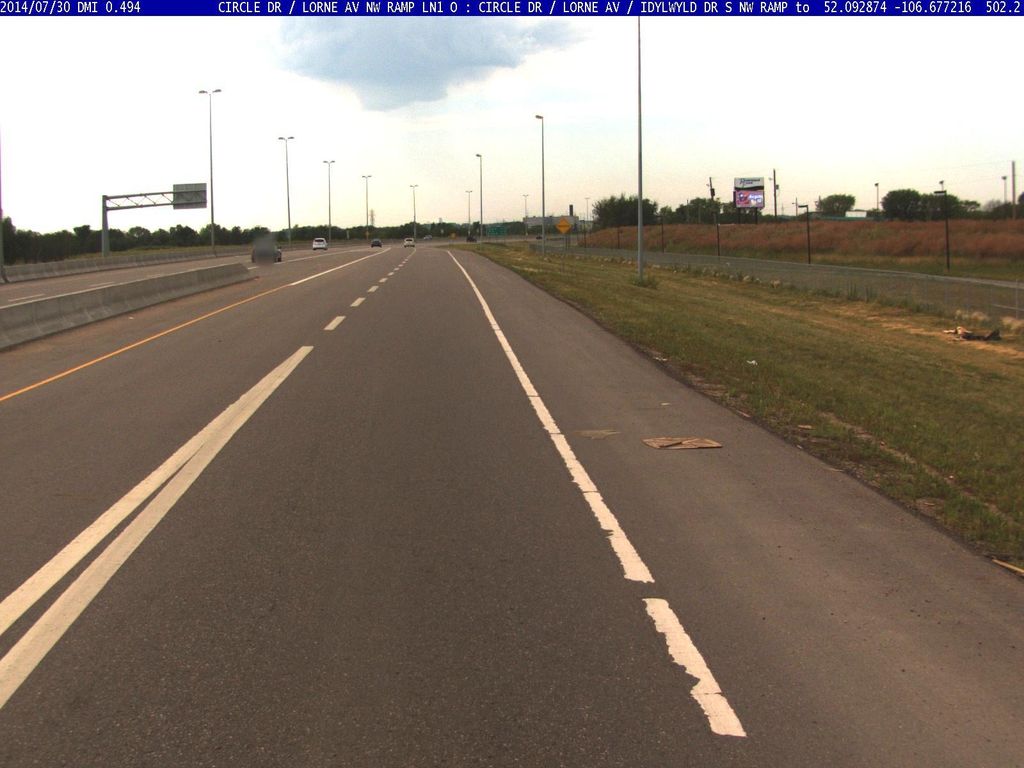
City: saskatoon